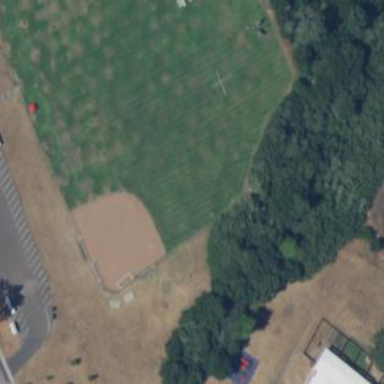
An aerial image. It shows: Baseball pitch for leisure land activities.